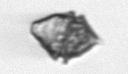
Label: Kryptoperidinium_triquetrum